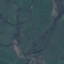
Land use / land cover: Pasture